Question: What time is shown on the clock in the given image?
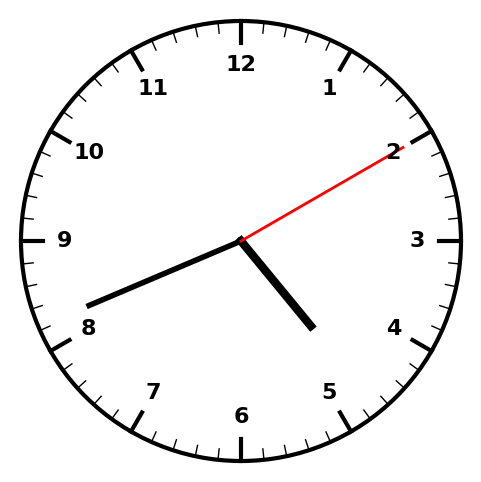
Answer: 04:41:10